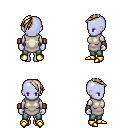
a pixel art fantasy rpg character, female body template, dark elf, purple skin, white tunic, teal pants, white blonde long mohawk hairstyle, leather bracers, gold boots, four views (front, back, left, right), 2x2 character sprite sheet, small pixel art, hard edges, no anti-aliasing